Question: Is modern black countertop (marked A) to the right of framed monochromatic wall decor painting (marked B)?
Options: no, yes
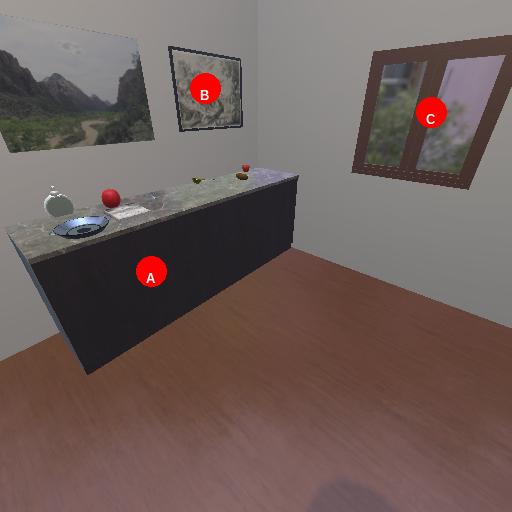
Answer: no